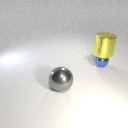
small blue metal sphere behind large gray metal sphere